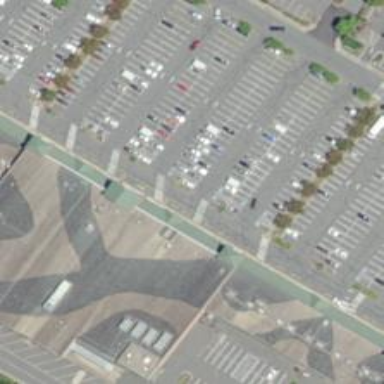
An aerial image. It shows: Parking space is available.